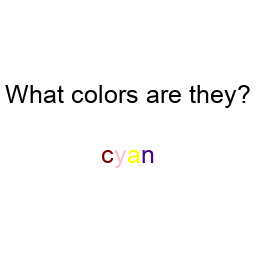
Color: maroon, pink, yellow, indigo
Color name shown: cyan
Background color: white
Question text color: black